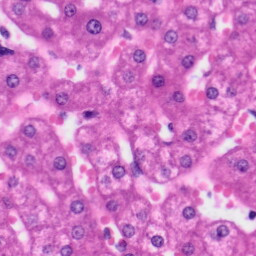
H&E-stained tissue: Liver